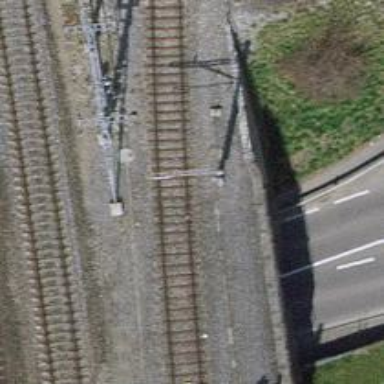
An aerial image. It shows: Single-track railway bridge with electrified contact line. It is spur service.